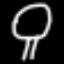
Label: mushroom